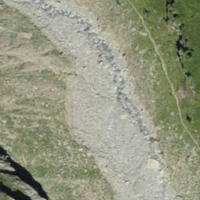
EUNIS habitat code: 48
Species observed at this site:
Juncus jacquinii